Question: Using for example
'''
var myCode = ($location.search()).code
'''
and pointing browser to 'http://localhost/#/?code=123' will set 'myCode = 123' but with browser pointing to 'http://localhost/?code=123#/' will leave myCode empty.
I think this is different behaviour than described in the angular docs. Angular docs describe this:

Am I missing something here or is there no good way of reading the query parameters that are before the fragment?
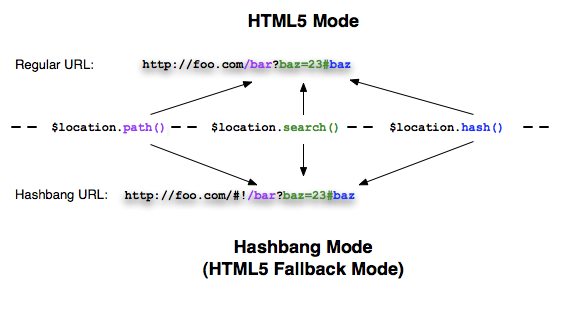
Answer: You might need to expliclty set HTML5 mode. You can do it when configuring the $locationProvider
'''
$locationProvider.html5Mode(true)
'''
See <URL>.$location for more details